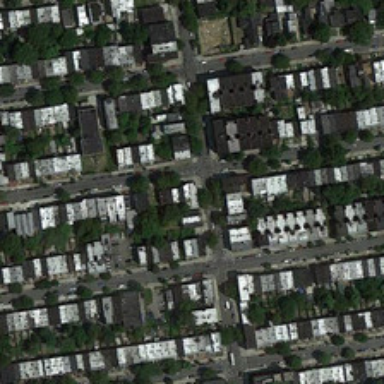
Many buildings and green trees are in a dense residential area .